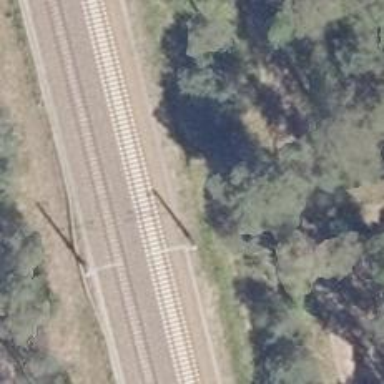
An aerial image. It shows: Solitary milestone along the railway.